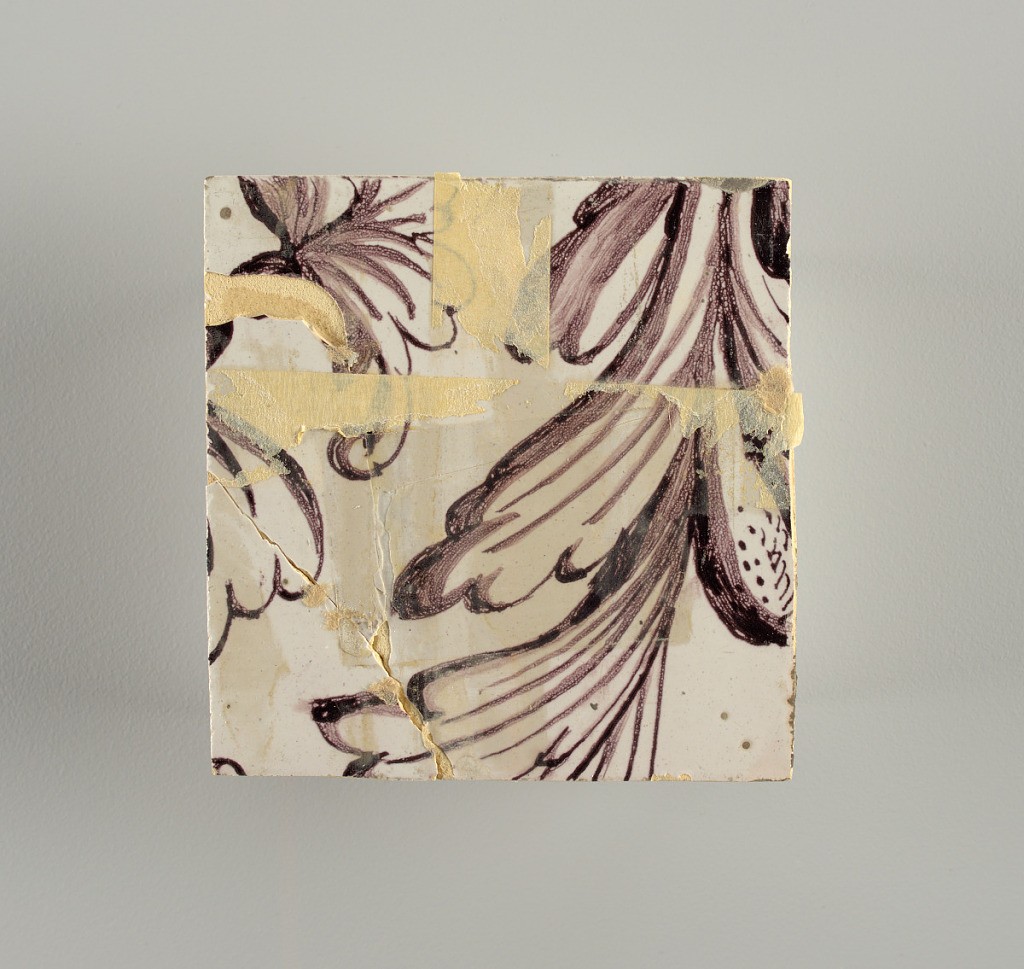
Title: Wall facing
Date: ca. 1725
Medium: tin-glazed earthenware, underglaze
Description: Two vertical rectangles, twenty-three tiles high.  A) Nine tiles wide at top; seven tiles wide at bottom.  B) Ten and one-half tiles wide.

Arabesque design of foliage.  A) with centered figure of Justice under a canopy.  B) with centered urn.